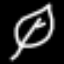
Label: leaf